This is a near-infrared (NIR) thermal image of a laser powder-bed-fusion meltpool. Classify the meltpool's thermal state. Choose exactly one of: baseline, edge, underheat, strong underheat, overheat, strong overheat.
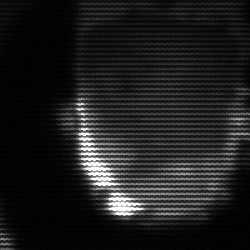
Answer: baseline